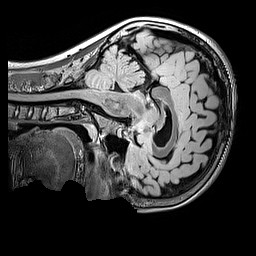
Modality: FLAIR
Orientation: sagittal
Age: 13
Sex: male
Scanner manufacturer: siemens
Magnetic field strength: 3 T
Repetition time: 5 s
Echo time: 0.388 s